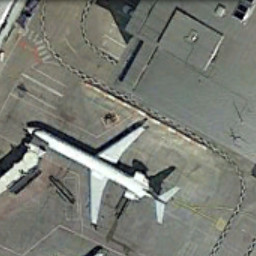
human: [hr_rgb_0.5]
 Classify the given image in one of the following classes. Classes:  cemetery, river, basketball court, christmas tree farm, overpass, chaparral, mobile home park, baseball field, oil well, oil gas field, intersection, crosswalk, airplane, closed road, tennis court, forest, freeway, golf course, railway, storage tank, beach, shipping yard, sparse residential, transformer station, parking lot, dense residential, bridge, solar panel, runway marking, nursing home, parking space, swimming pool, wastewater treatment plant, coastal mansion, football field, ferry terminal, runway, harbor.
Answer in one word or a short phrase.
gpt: airplane